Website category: book
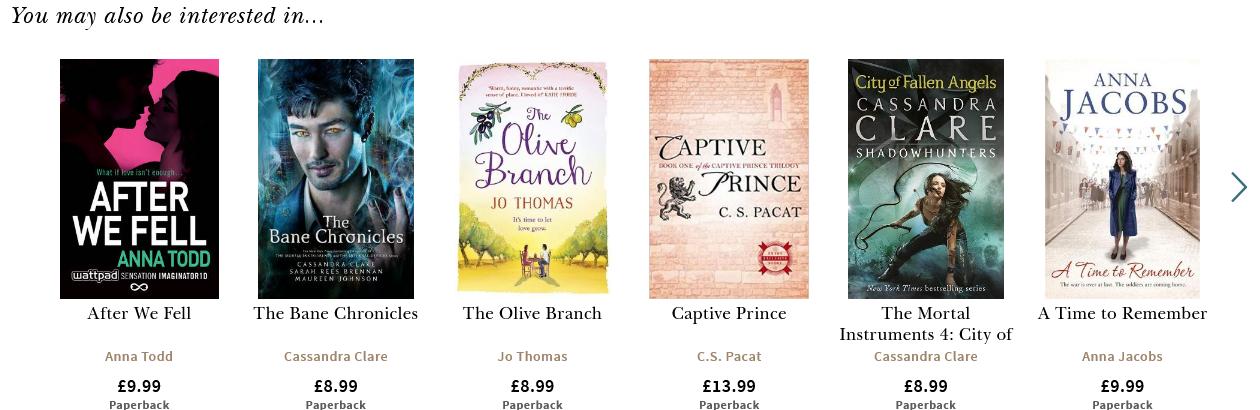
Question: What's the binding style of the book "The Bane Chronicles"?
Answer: Paperback

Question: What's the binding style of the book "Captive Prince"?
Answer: Paperback

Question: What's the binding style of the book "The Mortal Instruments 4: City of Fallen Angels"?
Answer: Paperback

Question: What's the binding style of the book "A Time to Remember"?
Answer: Paperback

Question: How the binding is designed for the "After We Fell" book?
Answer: Paperback

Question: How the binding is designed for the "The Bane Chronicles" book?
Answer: Paperback

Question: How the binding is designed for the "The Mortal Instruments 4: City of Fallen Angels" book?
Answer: Paperback

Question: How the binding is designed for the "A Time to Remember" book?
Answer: Paperback

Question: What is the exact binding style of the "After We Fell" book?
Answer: Paperback

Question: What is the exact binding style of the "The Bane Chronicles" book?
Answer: Paperback

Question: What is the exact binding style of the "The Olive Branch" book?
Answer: Paperback

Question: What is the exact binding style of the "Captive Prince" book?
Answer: Paperback

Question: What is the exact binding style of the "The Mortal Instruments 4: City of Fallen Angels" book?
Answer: Paperback

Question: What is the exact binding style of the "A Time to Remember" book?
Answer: Paperback

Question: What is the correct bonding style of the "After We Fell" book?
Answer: Paperback

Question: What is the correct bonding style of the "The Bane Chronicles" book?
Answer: Paperback

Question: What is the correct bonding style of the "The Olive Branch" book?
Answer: Paperback

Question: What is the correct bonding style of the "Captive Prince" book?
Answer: Paperback

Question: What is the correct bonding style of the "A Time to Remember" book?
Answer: Paperback

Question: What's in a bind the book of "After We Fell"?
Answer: Paperback

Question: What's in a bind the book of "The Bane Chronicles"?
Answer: Paperback

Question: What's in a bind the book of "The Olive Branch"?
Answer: Paperback

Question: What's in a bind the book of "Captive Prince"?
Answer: Paperback

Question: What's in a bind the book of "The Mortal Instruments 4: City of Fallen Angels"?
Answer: Paperback

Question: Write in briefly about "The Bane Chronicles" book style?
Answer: Paperback

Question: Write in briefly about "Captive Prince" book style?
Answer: Paperback

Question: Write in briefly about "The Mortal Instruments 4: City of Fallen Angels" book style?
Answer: Paperback

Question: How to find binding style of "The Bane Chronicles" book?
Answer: Paperback

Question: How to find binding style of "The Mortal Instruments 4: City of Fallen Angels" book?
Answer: Paperback